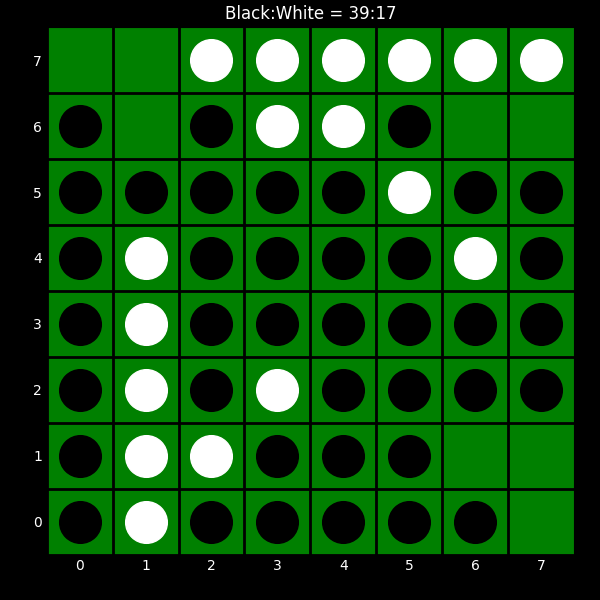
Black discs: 39
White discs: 17